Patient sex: F
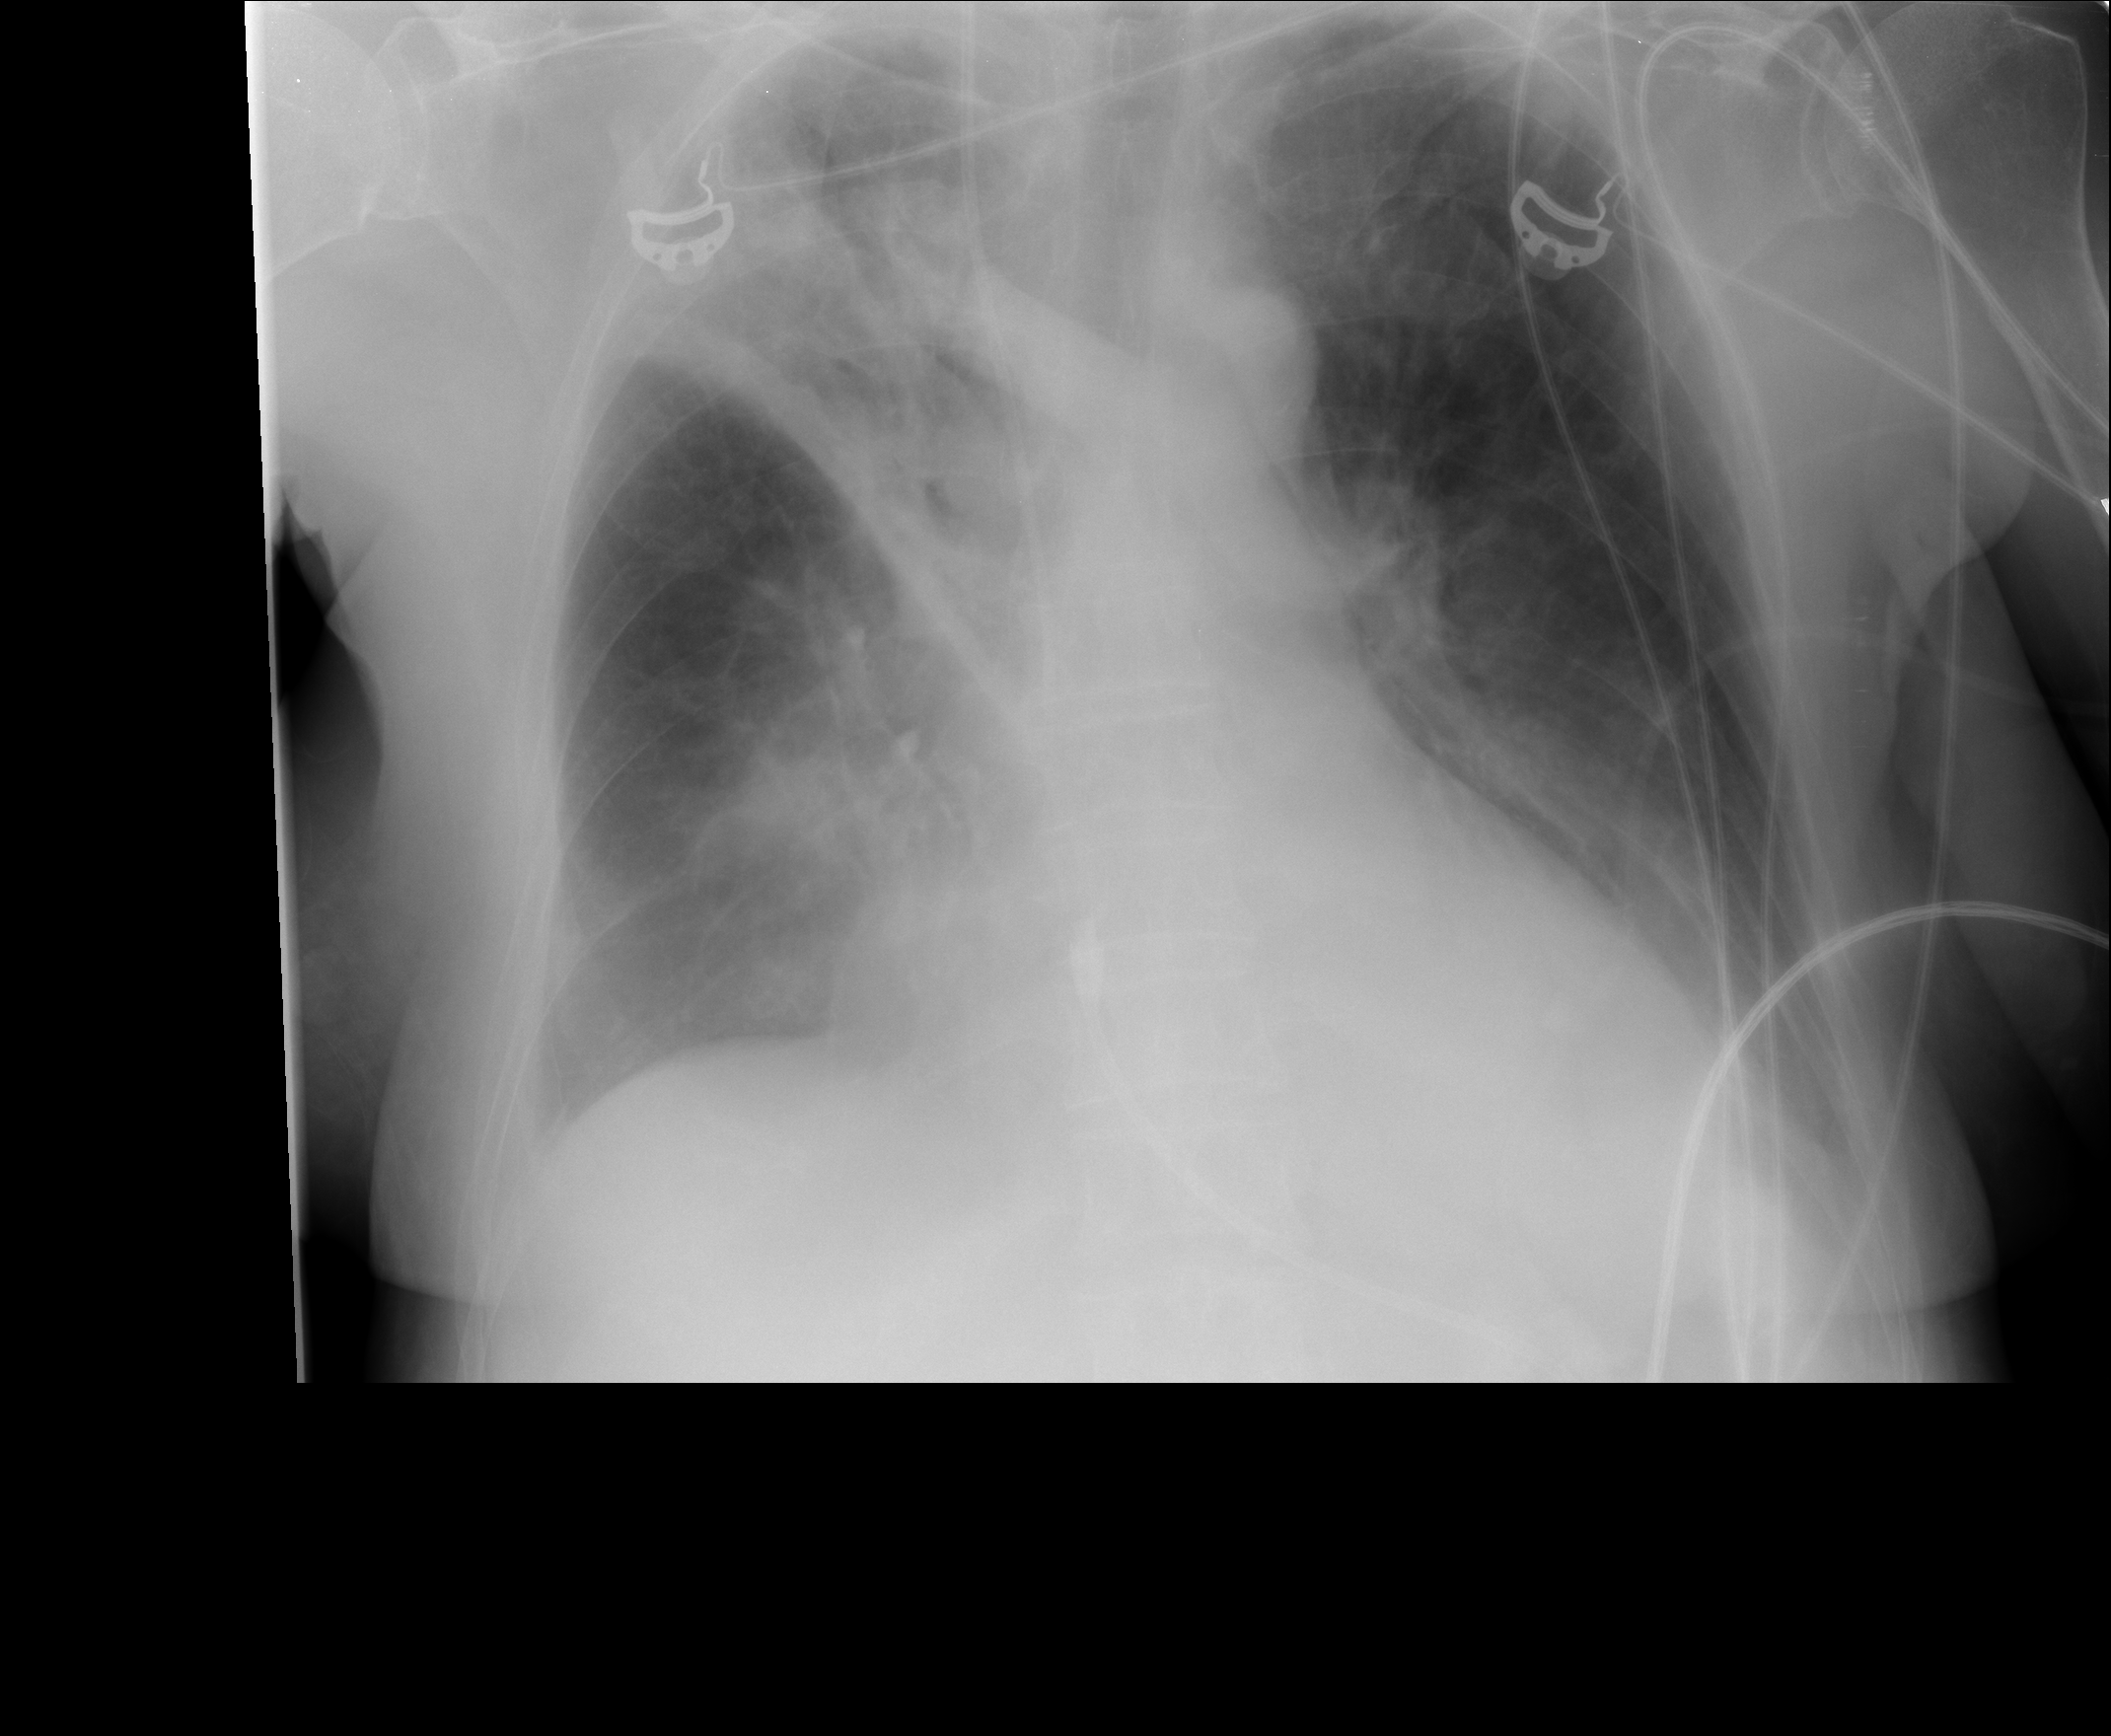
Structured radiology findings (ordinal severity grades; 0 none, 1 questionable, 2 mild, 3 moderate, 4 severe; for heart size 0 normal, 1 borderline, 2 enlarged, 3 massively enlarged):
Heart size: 0
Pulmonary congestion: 0
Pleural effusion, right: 2
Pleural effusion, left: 2
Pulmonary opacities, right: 3
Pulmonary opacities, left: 0
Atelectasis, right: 3
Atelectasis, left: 0